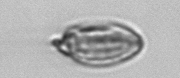
Label: Katodinium_or_Torodinium